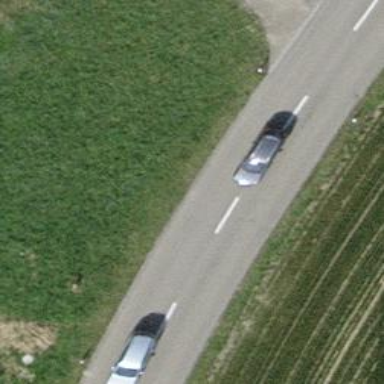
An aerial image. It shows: Tertiary road with asphalt surface.